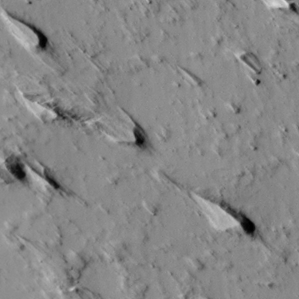
Label: non_frost